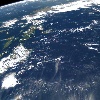
Label: water